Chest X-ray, AP view. Patient: 23 years old, sex M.
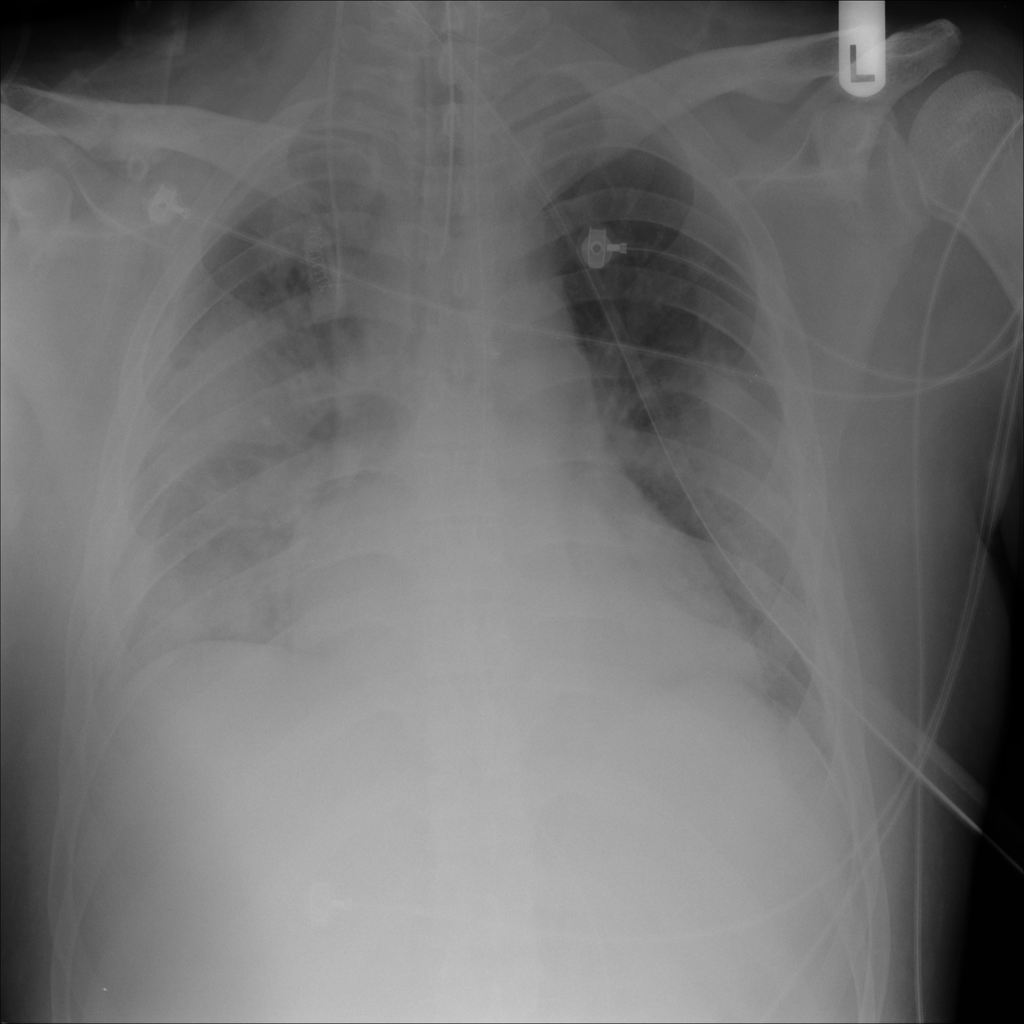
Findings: Infiltration